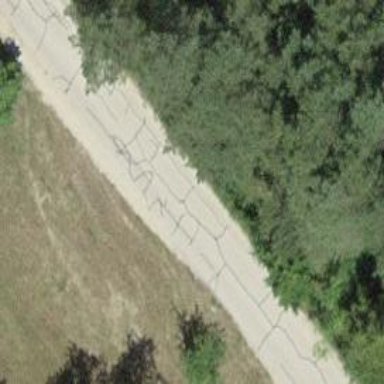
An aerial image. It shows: Unclassified road.